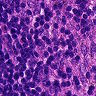
Metastatic tissue present: no